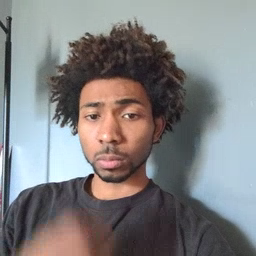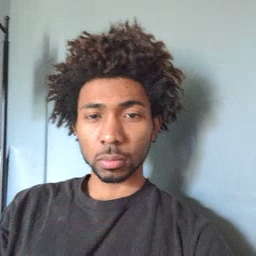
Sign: face